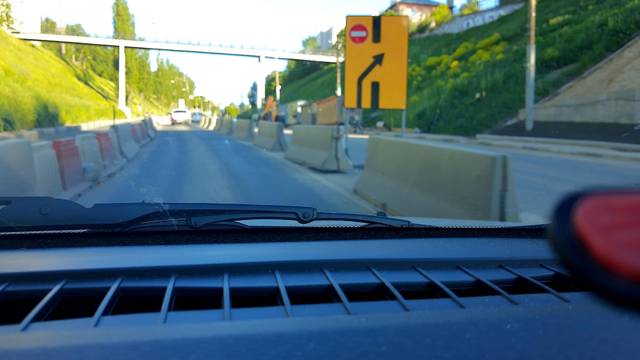
Region: Russia
Coordinates: 56.321, 43.979